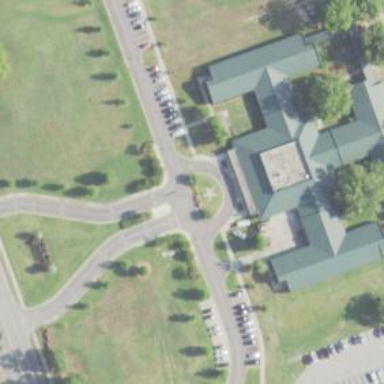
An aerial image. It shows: Building.